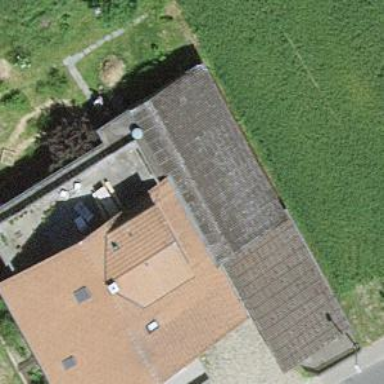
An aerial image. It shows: Rural barn.